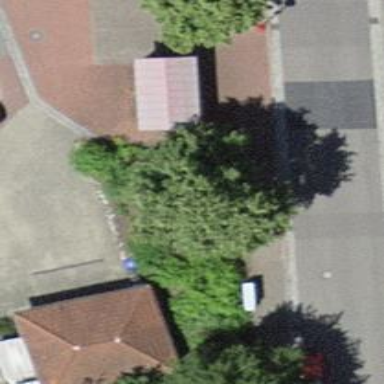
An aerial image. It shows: Bus stop with sheltered platform for public transport.